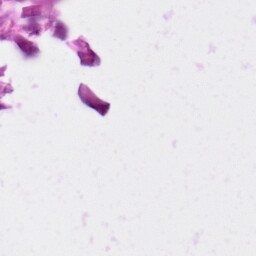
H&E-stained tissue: Skin